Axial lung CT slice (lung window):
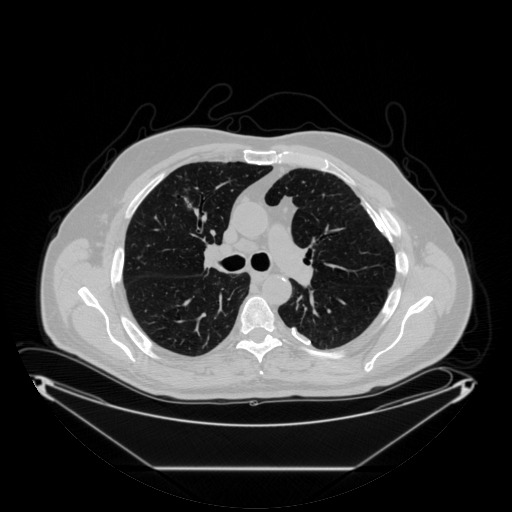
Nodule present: no